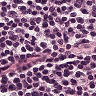
Metastatic tissue present: no